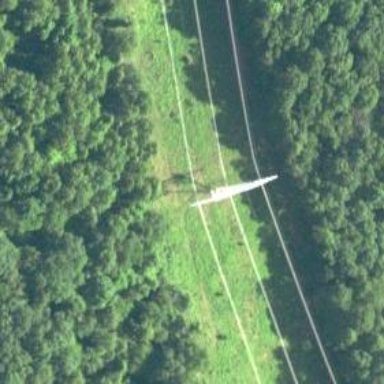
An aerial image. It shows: Power tower.